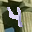
Label: 4